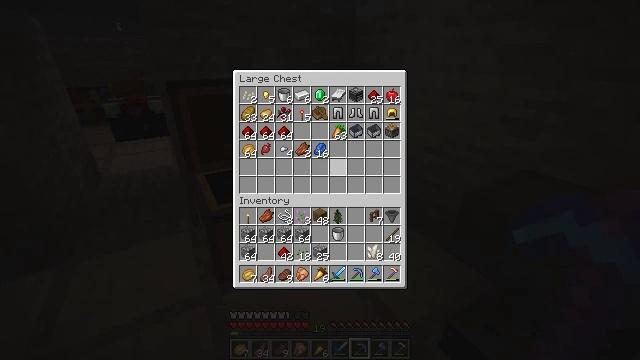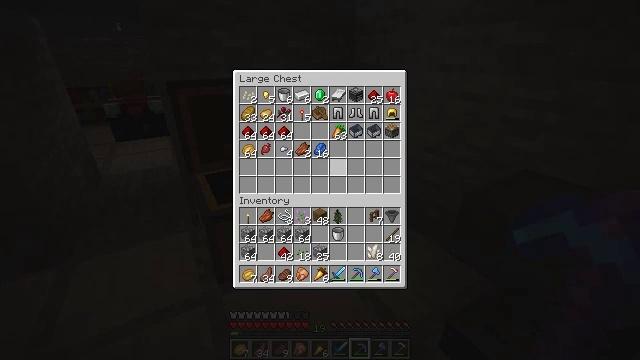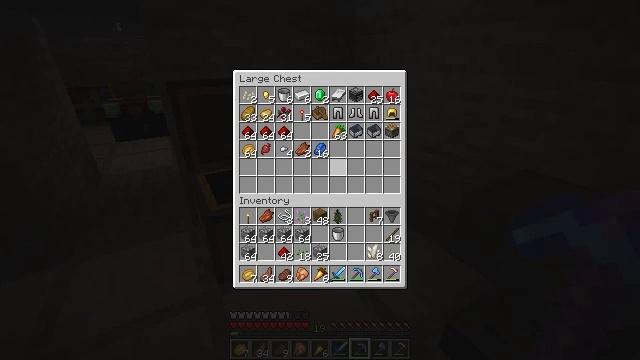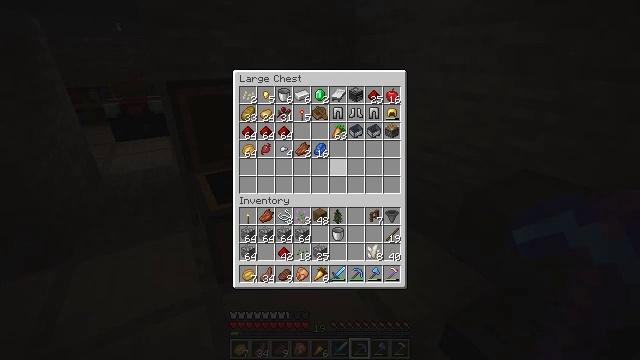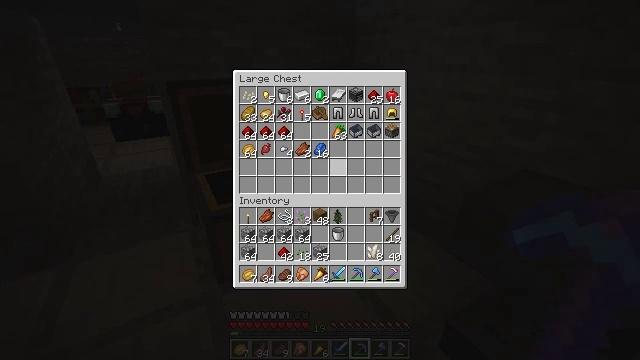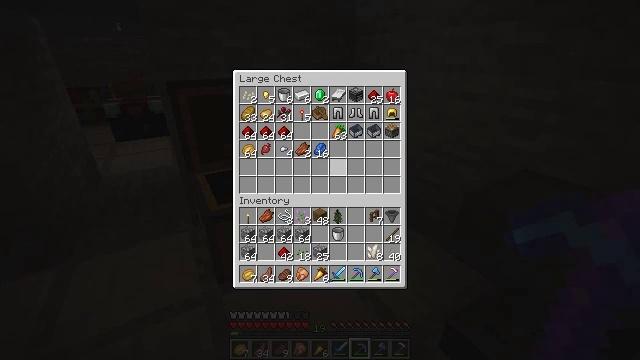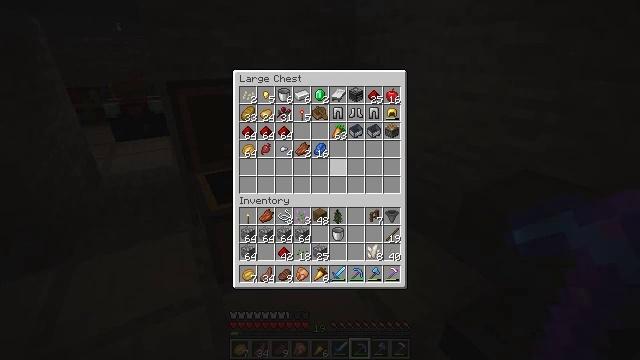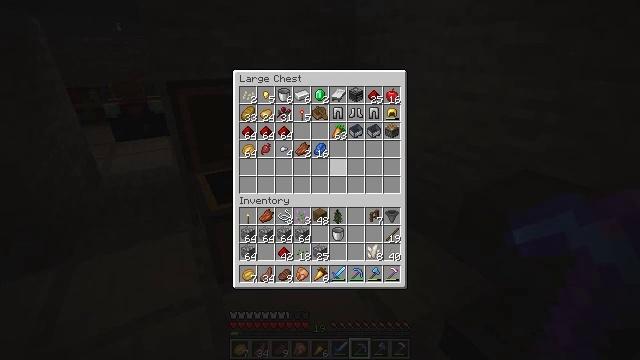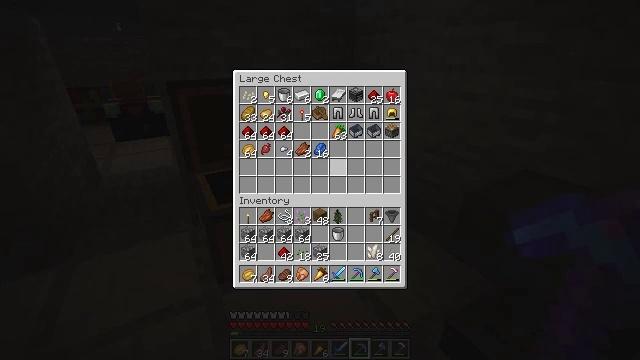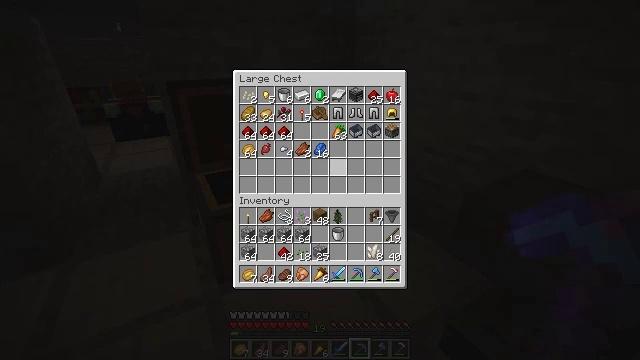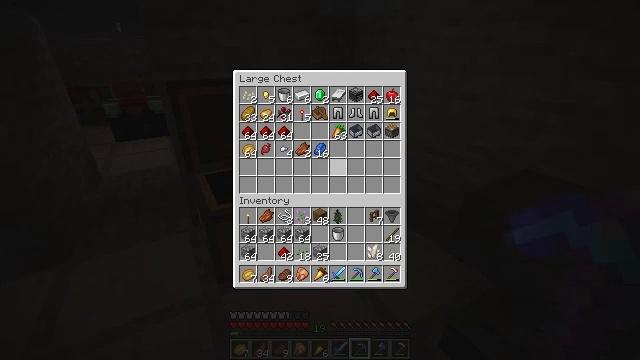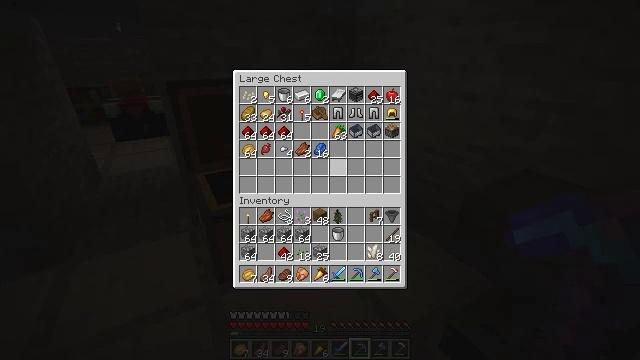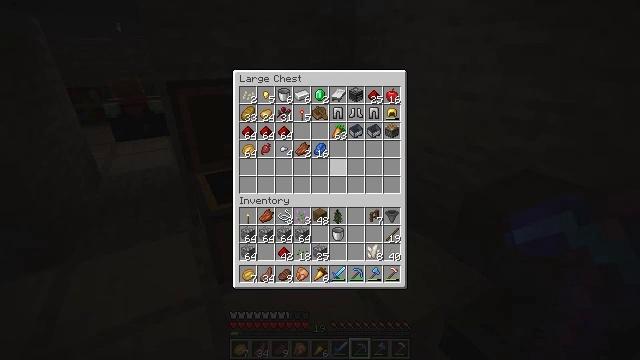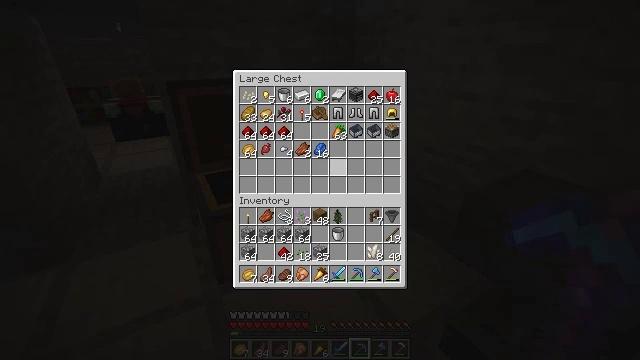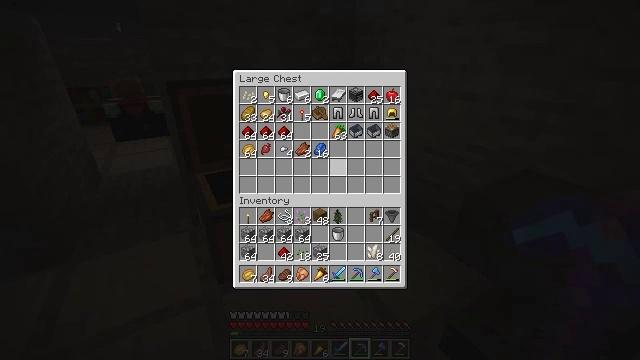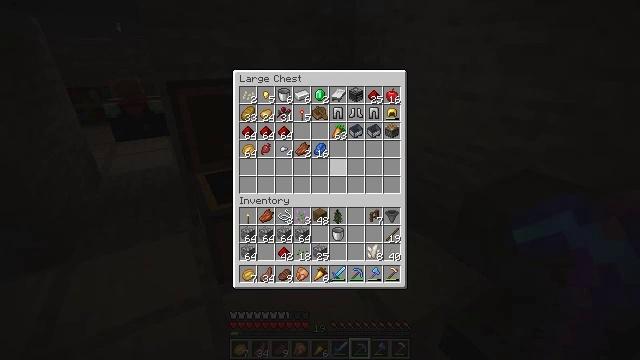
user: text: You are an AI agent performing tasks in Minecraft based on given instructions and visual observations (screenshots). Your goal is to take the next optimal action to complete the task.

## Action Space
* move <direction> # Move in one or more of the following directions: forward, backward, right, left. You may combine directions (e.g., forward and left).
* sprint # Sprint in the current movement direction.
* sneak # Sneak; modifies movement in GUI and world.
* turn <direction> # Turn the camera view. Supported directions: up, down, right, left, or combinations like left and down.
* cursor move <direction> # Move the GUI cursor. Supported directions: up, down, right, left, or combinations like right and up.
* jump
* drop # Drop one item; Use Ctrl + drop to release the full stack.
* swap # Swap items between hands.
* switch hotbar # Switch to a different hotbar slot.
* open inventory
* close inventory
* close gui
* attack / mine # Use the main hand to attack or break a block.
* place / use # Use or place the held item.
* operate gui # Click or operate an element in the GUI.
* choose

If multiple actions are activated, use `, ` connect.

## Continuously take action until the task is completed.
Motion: motion action
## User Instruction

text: Destroy the wheat to collect it.
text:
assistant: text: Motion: no_op
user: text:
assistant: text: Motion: no_op
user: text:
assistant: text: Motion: no_op
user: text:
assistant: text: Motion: no_op
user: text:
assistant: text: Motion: no_op
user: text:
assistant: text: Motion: no_op
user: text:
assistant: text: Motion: no_op
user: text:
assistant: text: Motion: no_op
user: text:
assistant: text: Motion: no_op
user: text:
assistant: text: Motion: no_op
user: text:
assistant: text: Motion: no_op
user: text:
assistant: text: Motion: no_op
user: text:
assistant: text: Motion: no_op
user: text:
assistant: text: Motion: no_op
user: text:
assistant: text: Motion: no_op
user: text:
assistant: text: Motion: no_op
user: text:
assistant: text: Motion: no_op
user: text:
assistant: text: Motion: no_op
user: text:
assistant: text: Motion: no_op
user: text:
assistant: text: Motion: no_op
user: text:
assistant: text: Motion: no_op
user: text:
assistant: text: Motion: no_op
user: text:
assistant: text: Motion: no_op
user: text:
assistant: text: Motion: no_op
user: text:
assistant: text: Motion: no_op
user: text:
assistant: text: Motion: no_op
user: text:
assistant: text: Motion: no_op
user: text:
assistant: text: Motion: no_op
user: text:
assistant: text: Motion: no_op
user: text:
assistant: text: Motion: no_op